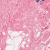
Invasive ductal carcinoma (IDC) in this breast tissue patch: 0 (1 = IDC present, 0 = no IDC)